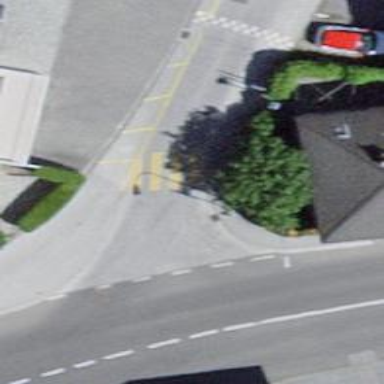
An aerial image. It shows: Kerb serving as barrier.